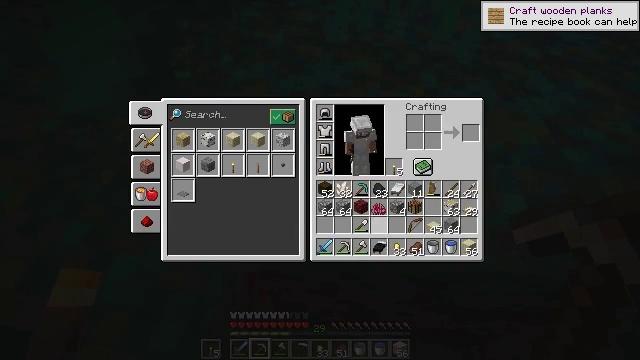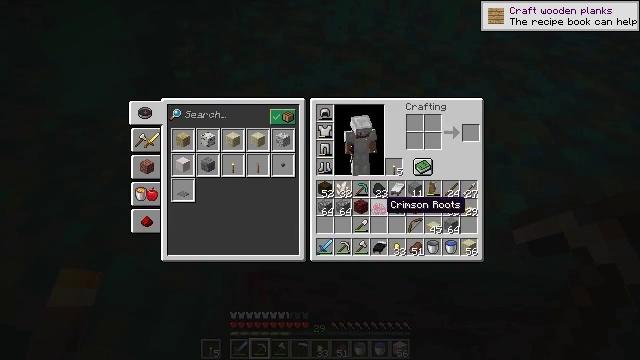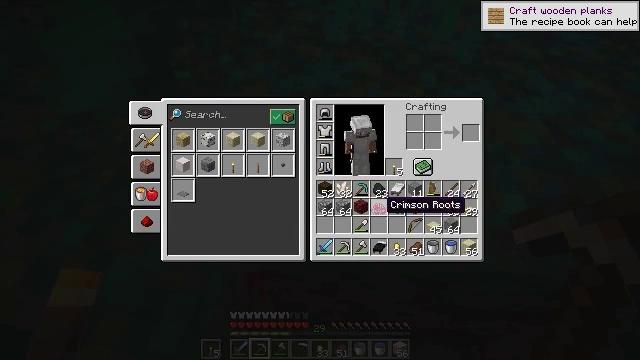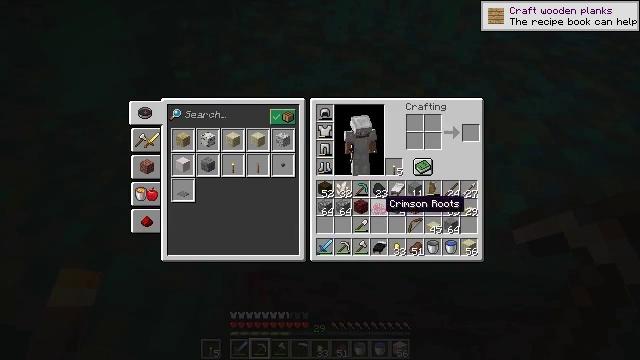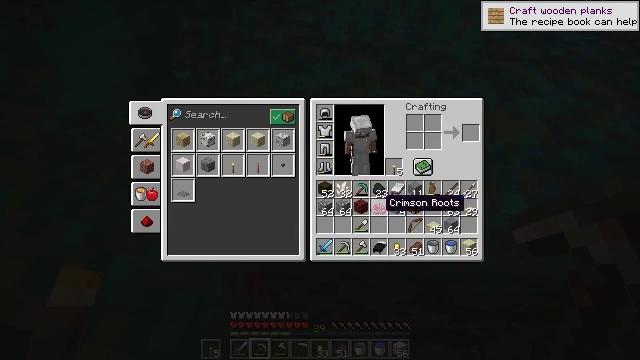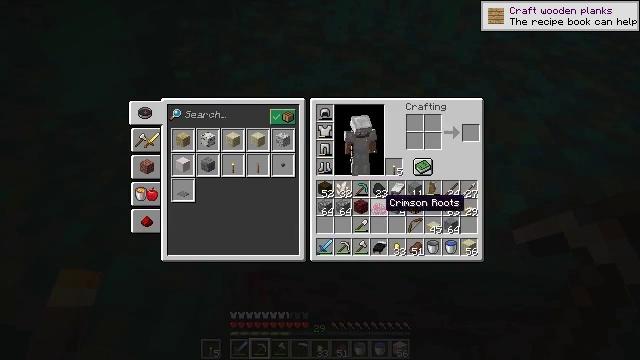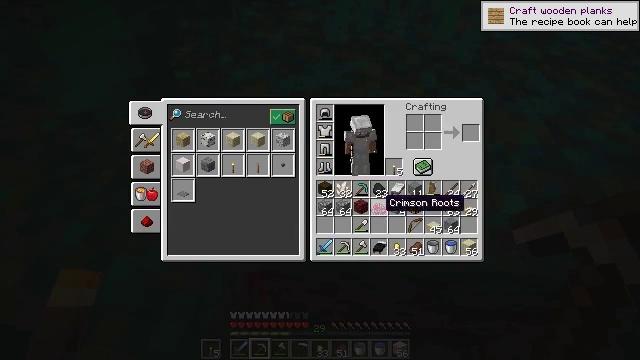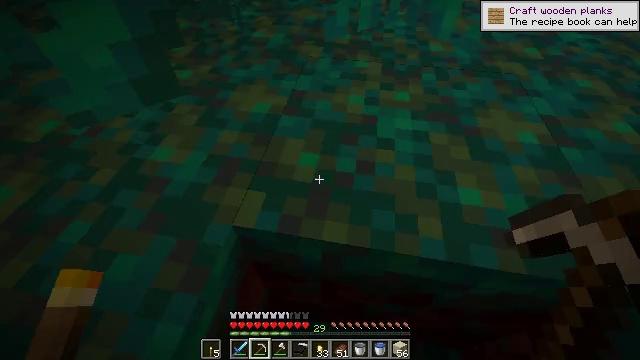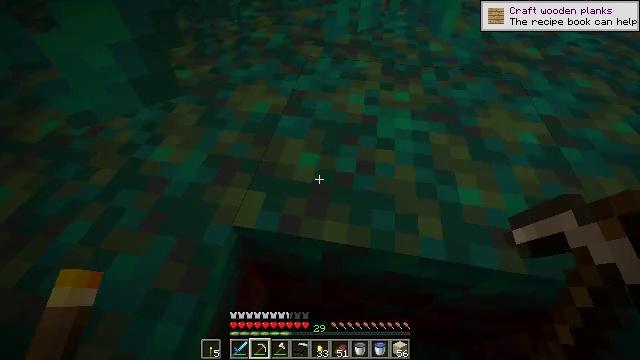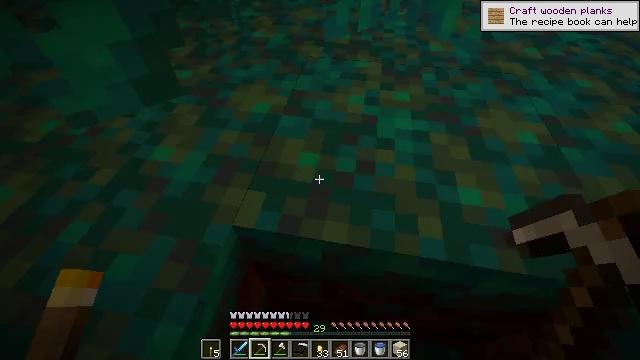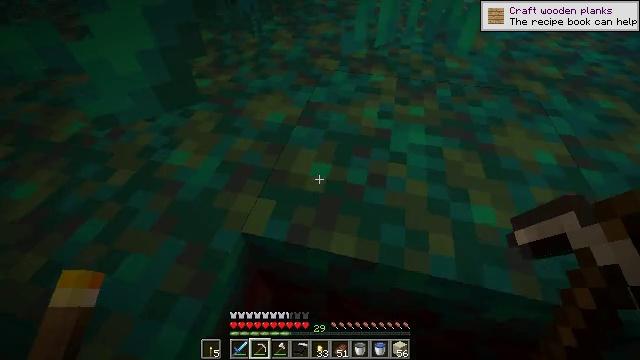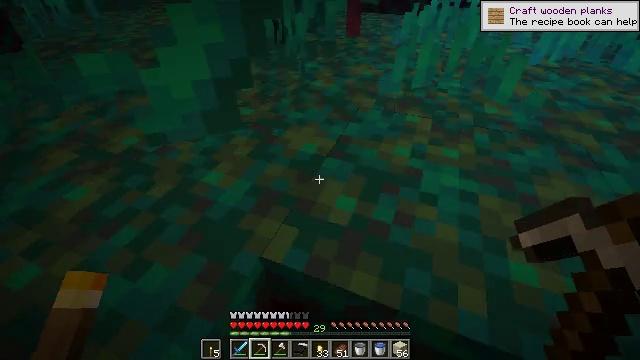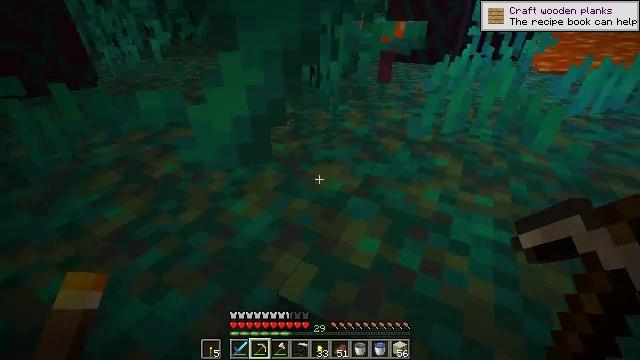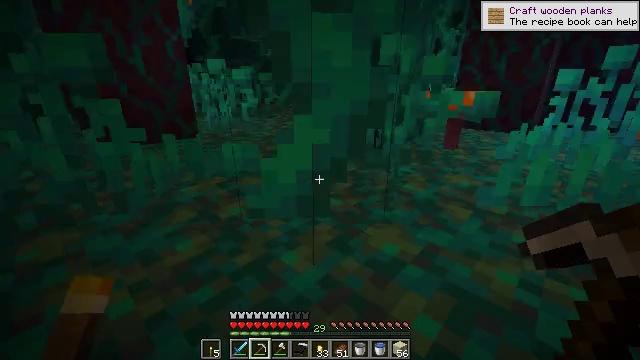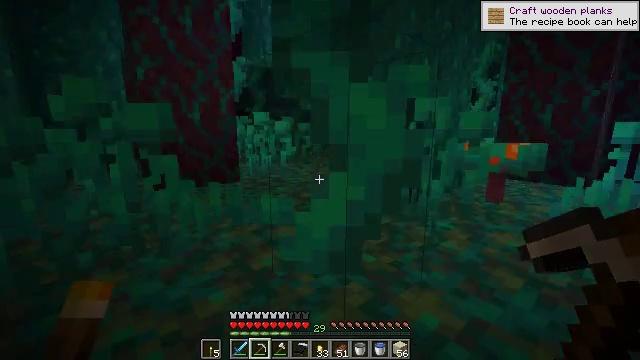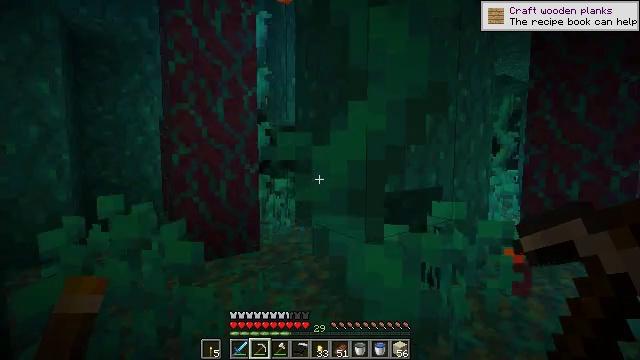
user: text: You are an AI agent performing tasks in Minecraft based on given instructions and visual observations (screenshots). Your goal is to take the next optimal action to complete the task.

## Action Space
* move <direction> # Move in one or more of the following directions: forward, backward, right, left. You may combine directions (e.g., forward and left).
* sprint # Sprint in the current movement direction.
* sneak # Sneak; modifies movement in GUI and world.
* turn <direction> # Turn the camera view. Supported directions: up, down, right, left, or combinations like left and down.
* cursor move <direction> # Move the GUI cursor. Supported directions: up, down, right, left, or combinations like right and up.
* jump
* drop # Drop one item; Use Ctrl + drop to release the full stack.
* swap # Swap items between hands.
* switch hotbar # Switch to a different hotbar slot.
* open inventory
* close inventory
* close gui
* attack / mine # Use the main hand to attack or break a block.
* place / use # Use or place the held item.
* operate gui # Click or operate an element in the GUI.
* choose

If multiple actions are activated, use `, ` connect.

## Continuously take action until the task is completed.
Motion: motion action
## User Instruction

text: Collect nether quartz from the ore block.
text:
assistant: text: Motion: no_op
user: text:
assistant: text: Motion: no_op
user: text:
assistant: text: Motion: no_op
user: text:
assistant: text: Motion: no_op
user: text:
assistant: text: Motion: no_op
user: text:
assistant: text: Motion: no_op
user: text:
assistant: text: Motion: no_op
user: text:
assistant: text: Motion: no_op
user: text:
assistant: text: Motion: no_op
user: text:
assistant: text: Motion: turn left and up
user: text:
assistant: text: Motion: turn left and up
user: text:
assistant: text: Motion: turn left and up
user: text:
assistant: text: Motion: move forward, turn left and up
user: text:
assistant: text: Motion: move forward, sprint, turn left and up, jump
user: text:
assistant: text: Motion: move forward, sprint, turn left and up, jump
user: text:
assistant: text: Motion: move forward, sprint, turn left and up, jump
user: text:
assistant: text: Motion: move forward, sprint
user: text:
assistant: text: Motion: move forward, sprint
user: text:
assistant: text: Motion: move forward, sprint
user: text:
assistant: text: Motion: move forward, sprint
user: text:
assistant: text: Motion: move forward, sprint
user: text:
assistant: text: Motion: move forward, sprint
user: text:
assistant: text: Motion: move forward, sprint
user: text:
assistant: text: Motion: move forward, sprint
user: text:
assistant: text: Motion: move forward, sprint
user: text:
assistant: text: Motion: move forward, sprint
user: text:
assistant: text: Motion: move forward, sprint
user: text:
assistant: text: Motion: move forward, sprint
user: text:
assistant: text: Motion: move forward, sprint
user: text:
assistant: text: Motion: move forward, sprint, turn left and down